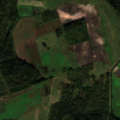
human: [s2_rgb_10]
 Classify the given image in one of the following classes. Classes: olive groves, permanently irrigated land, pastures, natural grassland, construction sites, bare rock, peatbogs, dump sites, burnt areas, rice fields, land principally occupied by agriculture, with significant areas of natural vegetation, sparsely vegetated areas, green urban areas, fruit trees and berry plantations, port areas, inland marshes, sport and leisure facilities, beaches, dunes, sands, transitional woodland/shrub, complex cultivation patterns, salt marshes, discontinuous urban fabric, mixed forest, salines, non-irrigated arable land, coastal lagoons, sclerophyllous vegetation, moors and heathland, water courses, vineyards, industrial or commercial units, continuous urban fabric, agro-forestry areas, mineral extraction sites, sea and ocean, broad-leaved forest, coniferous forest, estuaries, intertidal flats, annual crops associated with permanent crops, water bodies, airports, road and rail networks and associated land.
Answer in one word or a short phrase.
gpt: non-irrigated arable land, pastures, coniferous forest, mixed forest, transitional woodland/shrub